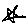
Label: star